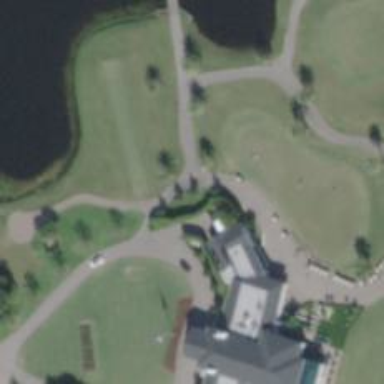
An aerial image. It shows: Path for golf carts.